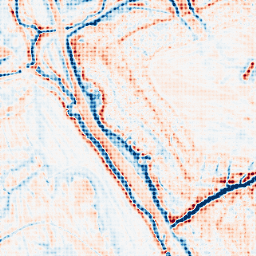
Category: edge_preserving
Decomposition family: bilateral
Decomposition parameters: d: 15
sigma_color: 150
sigma_space: 75
Upsampling method: sinc_blackman
Upsampling parameters: scale: 4
kernel_size: 4
Upsampling scale: 4